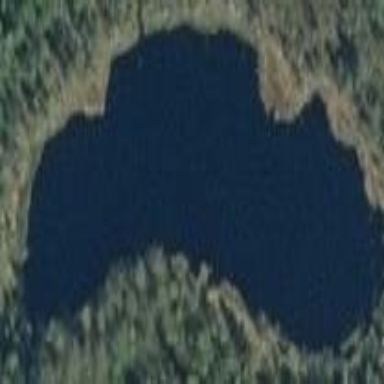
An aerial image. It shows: Lake with natural water.